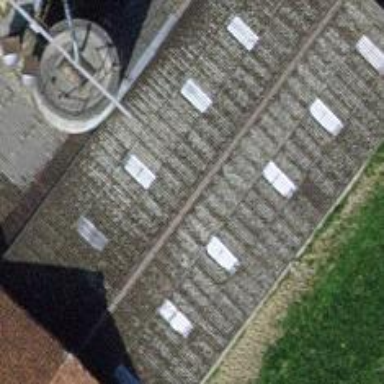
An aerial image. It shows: Farm building.